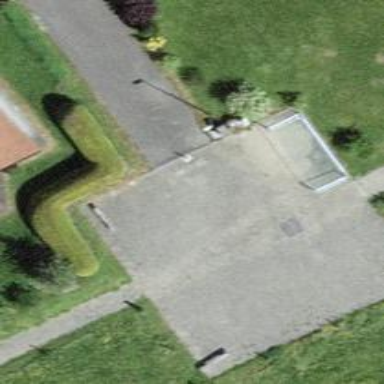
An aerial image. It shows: Turning circle on the road.